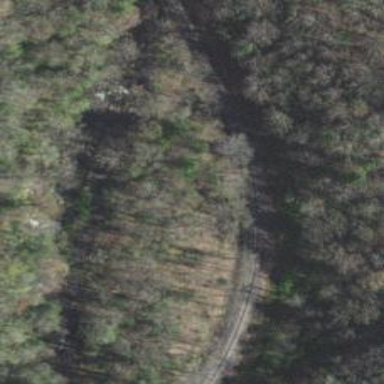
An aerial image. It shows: Railway track.